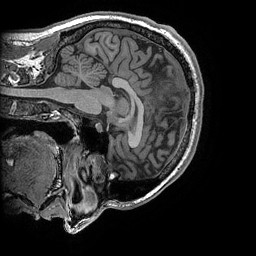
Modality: T1w
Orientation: sagittal
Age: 26
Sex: male
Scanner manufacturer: ge
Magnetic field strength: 3 T
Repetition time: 0.008184 s
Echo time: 0.003192 s